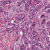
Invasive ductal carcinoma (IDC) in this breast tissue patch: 1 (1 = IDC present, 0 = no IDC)